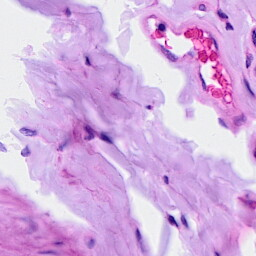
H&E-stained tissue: Ovarian